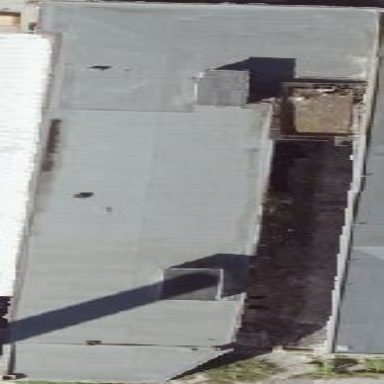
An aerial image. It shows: Manufacturing building.